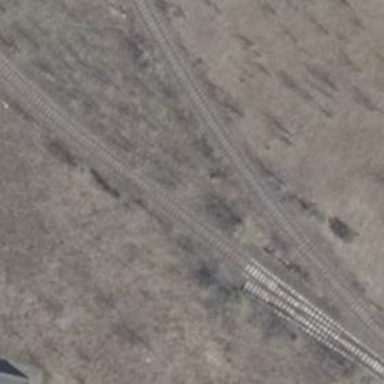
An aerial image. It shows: Disused railway with one track.